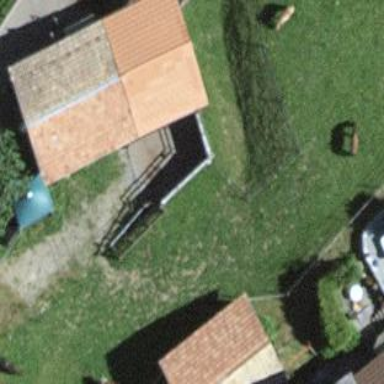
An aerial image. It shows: Stable.